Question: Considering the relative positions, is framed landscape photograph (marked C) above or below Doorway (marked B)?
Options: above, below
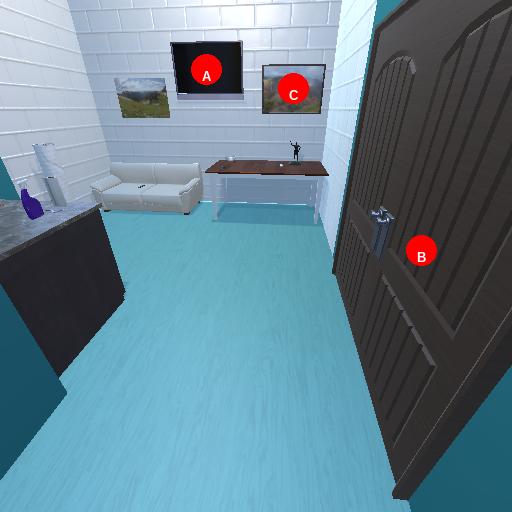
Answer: above